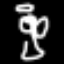
Label: angel